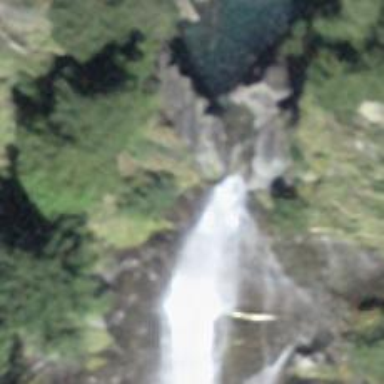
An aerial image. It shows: Beautiful waterfall in nature.